Question: I am planning to create a small research web application, that will have a graphical data representation control as a main data layout mechanism. The following sketch shows a primitive layout for a part of a web page:

Since it will be a part of a web app displayed in browser, I want to have some logic that allows me to create, edit and render such "maps" or you can call it "hierarchical trees" into HTML markup to sent to the browser.
Maybe one of you knows a good and elegant way to create such visual elements in plain html.
If not - I am a .Net developer, so I can, as a last resort, reduce to using a silverlight to render such visuals, but than I will have a huge visitor loss on a first visit, since most of them, I suppose, won't be willing to install Silverlight Plugin, just to get acquainted with my web site.
Anyways, a plain HTML generator for such visual trees, or a Silverlight analog will be great. Thanks for the tip in advance.
P.S. I need the element to be interactive, so generating a simple image on a server is not the solution.
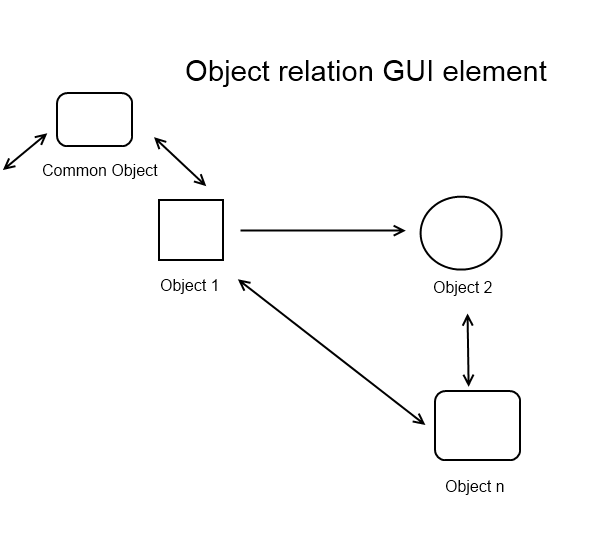
Answer: The JavaScript vector engine Raphael is a great option.
But if you just want to render the map and display the result on your page, then I recommend <URL> which takes in a description of your graph in a simple language and outputs the graph in a few different formats.